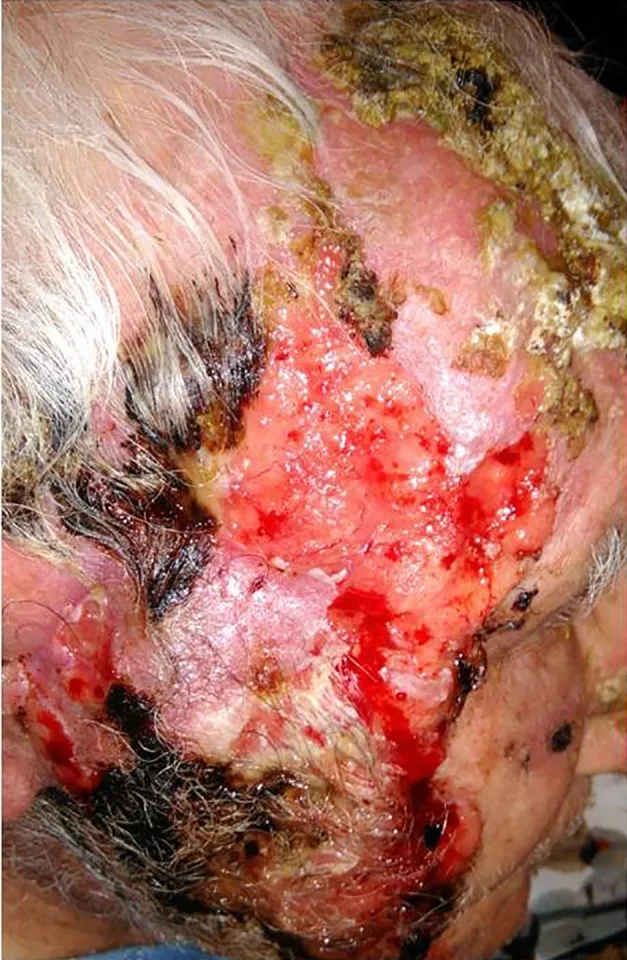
Locally advanced locally cutaneous squamous cell carcinoma of the face extending to the zygomatic area close to the lower eyelid, the right cheek and the mandibular area, characterized by necrotic ulcerated areas and infiltration of subcutaneous tissue.
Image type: medical_photograph (skin_photograph)